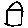
Label: house